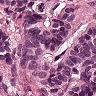
Metastatic tissue present: yes